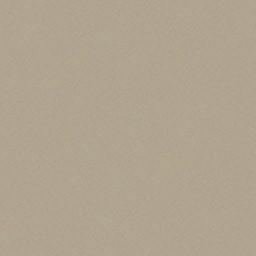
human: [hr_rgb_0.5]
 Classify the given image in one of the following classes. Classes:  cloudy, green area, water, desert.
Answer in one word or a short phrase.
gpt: desert